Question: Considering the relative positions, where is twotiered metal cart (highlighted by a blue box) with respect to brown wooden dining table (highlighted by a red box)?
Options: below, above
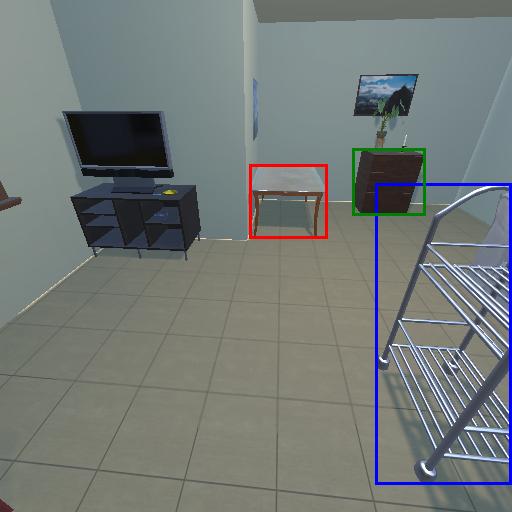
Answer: below